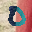
Label: 0